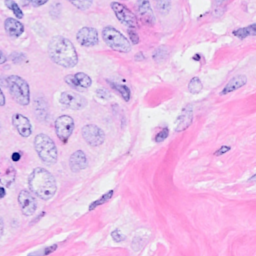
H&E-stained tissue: Breast